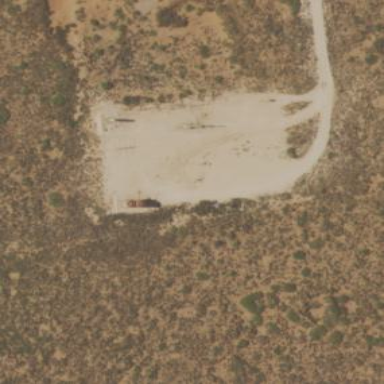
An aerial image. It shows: Wellsite with sandy terrain.